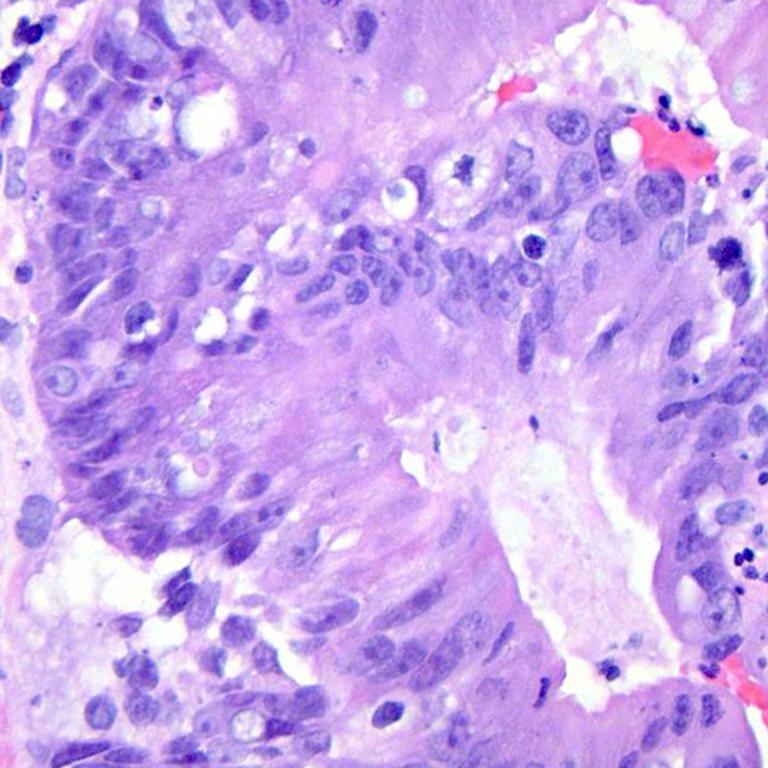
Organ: colon
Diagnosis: adenocarcinomas